Question: My colleague just set up a Dynamic Web Project in Eclipse and he also configured the server. He shared the entire project on a git repository and I cloned it. When I try to run the html file I click on 'run on server' but then I'm not able to choose an existing server already configured. Eclipse force me to create a new server with default configuration. I am attaching a screenshot of Eclipse

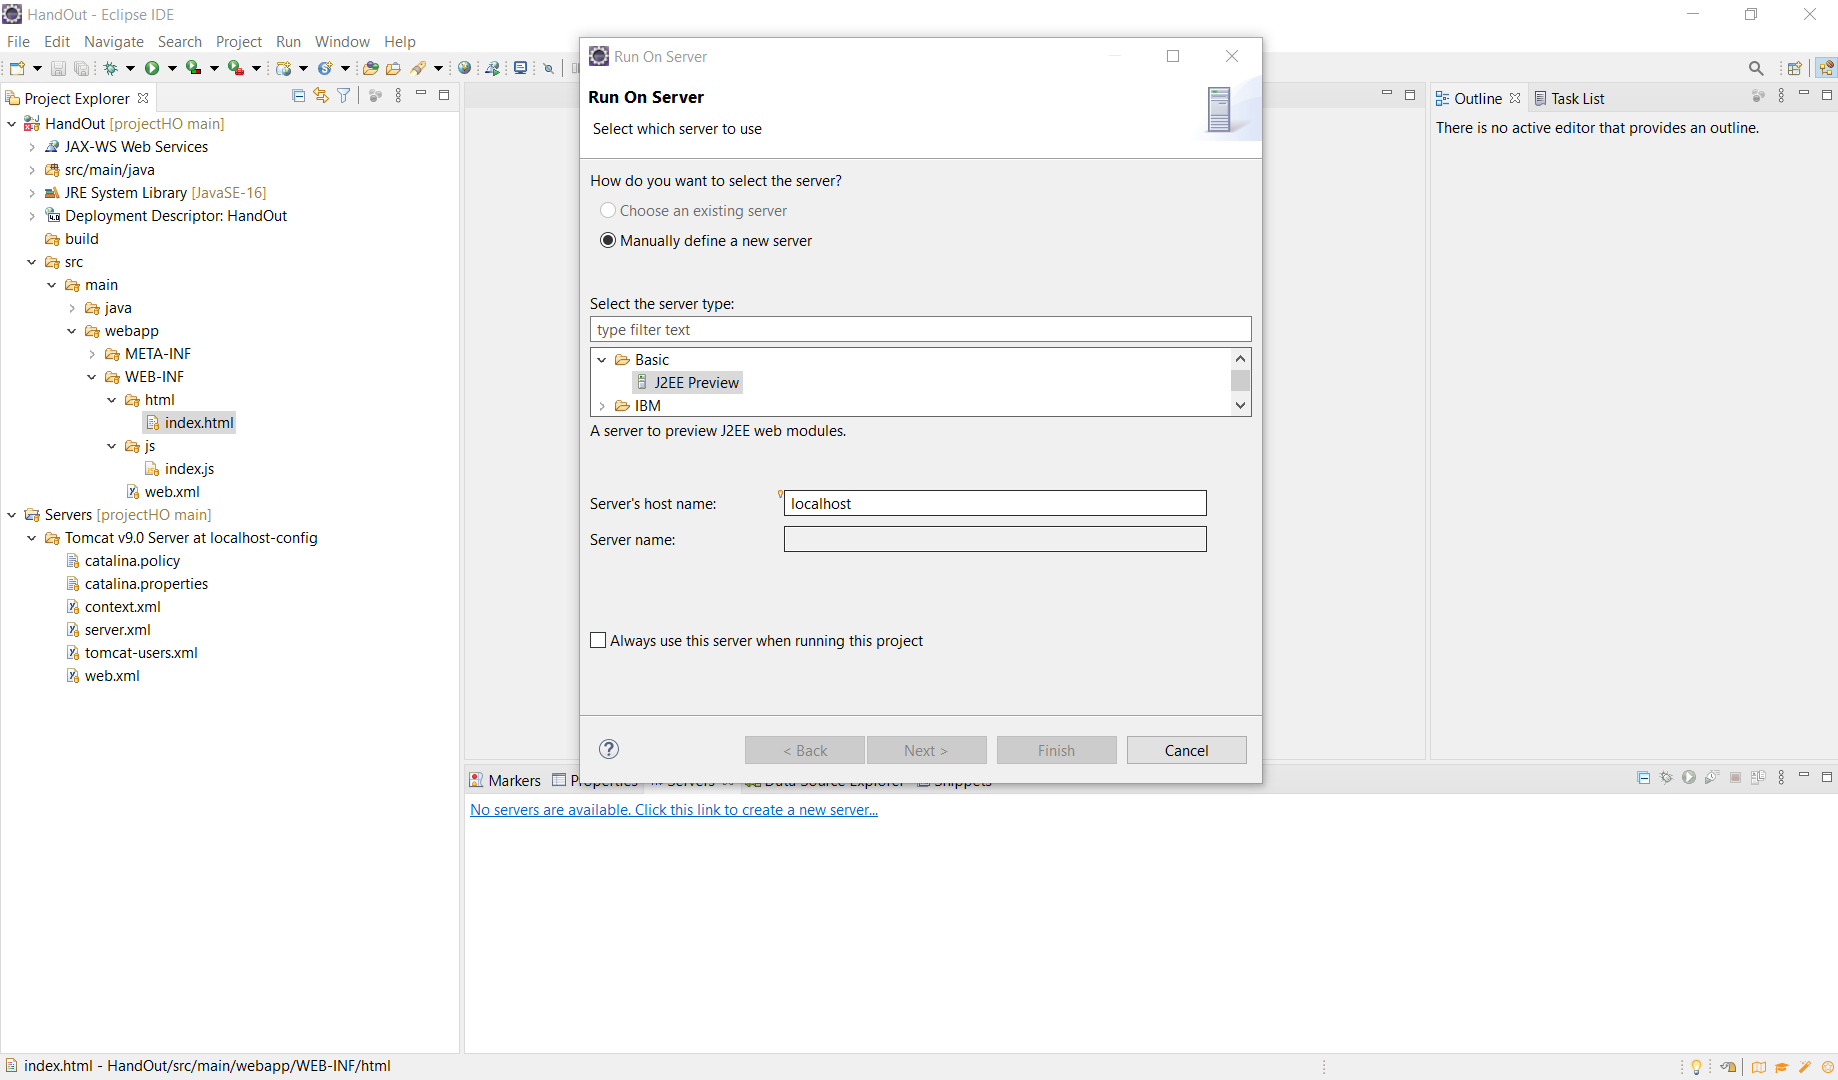
Answer: Right click on you project and go to properties. Go to Project Facets and on Dynamic Web Module click the little drop down menu and select 3.1. I initially had it at 4.0 and it was not supported in my version of Eclipse.